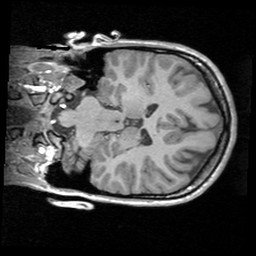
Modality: T1w
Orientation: coronal